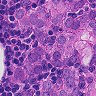
Metastatic tissue present: yes